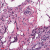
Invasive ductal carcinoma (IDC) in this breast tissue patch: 1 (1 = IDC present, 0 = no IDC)